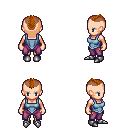
a pixel art fantasy rpg character, female body template, human, light skin, blue vest, magenta pants, brunette short mohawk hairstyle, metal boots, four views (front, back, left, right), 2x2 character sprite sheet, small pixel art, hard edges, no anti-aliasing